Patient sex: M
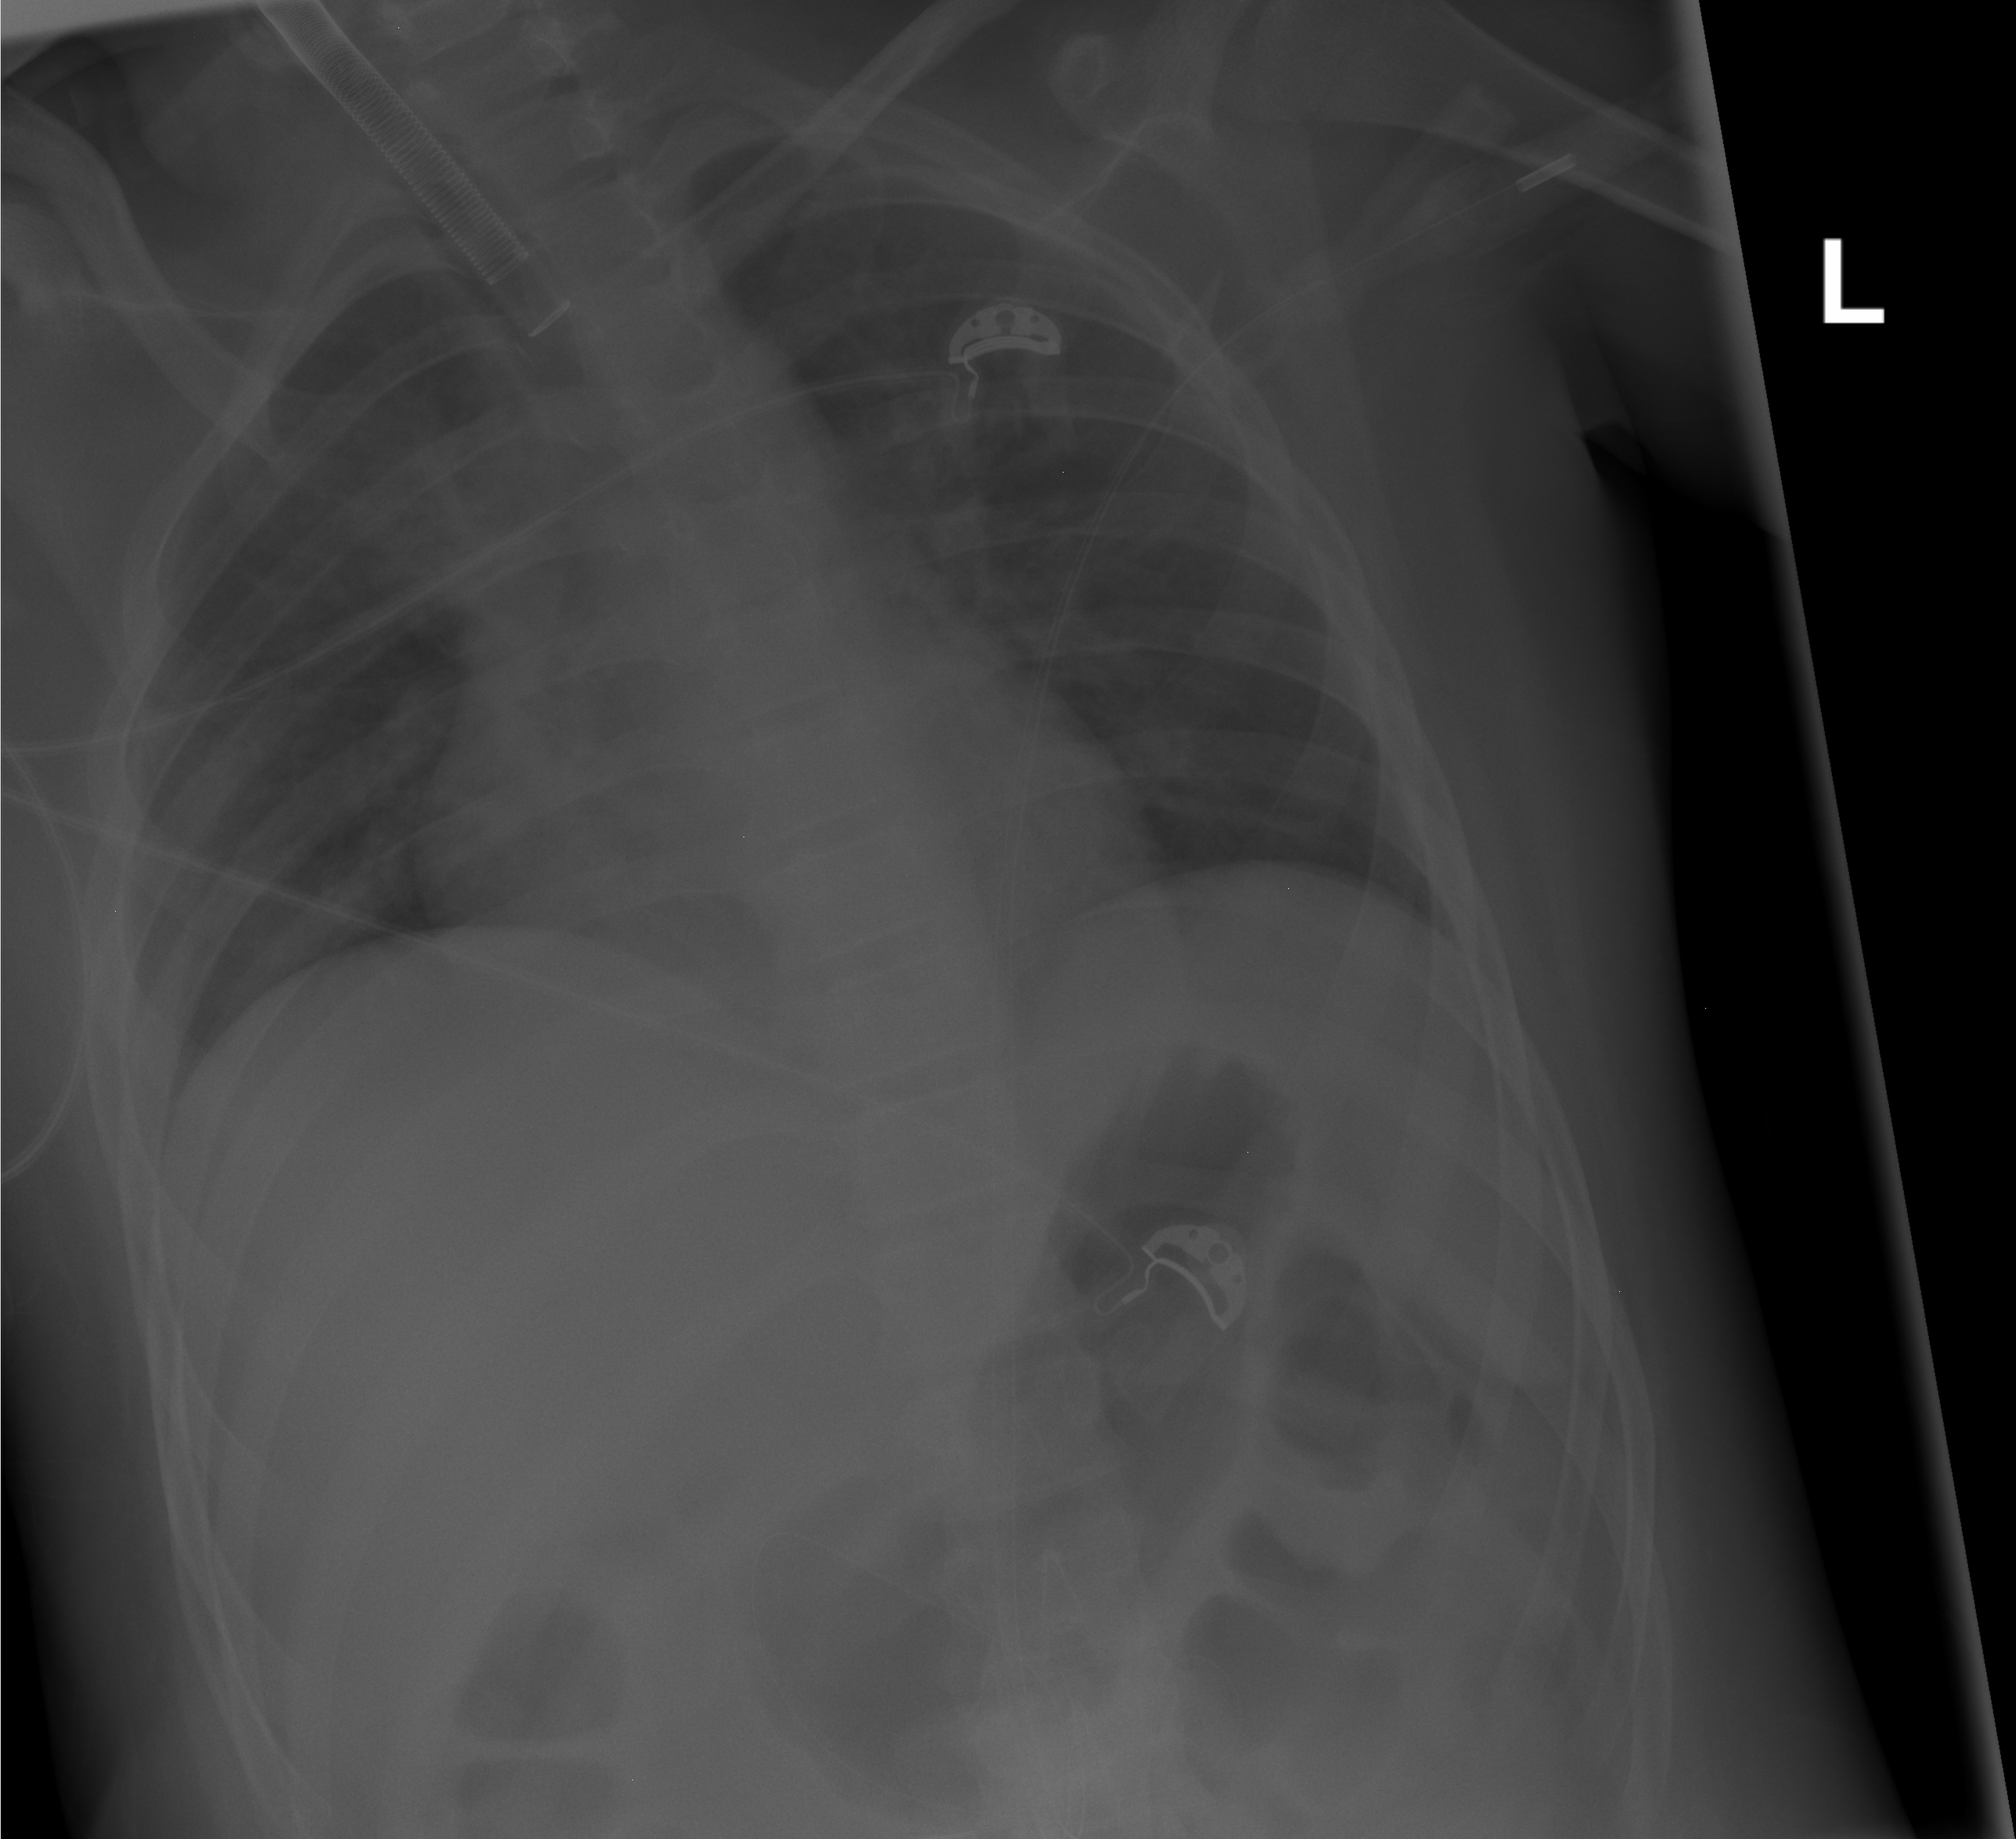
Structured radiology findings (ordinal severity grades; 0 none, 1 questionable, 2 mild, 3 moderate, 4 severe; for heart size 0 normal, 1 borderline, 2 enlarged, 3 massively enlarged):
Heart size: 0
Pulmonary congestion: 2
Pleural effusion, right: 0
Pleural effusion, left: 0
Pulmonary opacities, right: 3
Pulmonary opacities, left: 3
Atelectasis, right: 0
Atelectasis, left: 0